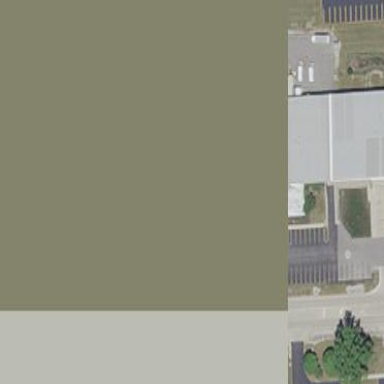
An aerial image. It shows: Warehouse.